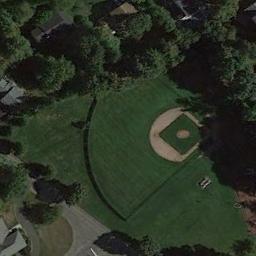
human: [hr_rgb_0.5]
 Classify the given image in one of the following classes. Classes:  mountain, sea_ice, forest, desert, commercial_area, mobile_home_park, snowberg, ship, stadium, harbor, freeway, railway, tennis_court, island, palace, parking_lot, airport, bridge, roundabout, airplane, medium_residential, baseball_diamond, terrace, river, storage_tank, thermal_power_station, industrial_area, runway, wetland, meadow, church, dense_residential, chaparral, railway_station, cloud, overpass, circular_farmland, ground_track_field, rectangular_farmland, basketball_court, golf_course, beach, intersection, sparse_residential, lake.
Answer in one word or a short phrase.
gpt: baseball_diamond